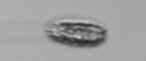
Label: Pseudochattonella_farcimen